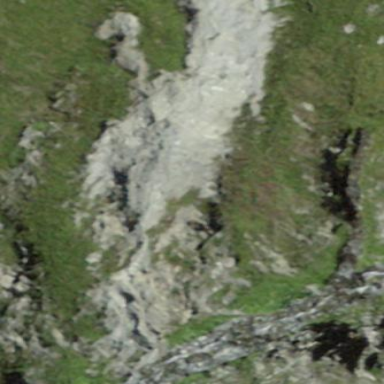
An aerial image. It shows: Natural scree.